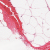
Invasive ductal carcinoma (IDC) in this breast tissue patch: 0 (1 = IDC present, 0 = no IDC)